Brain MRI, t2w sequence, axial 2D slice.
Patient: age 33, sex M, weight 90 kg, height 1.9 m
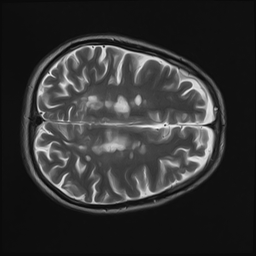